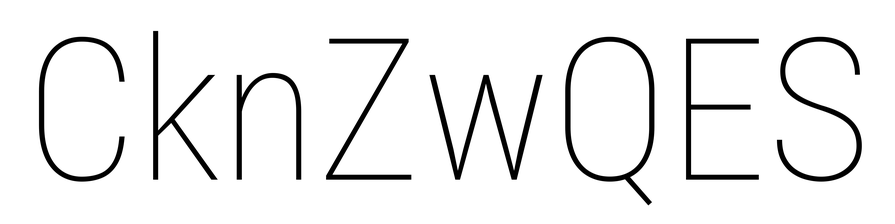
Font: Roboto_Condensed_Thin